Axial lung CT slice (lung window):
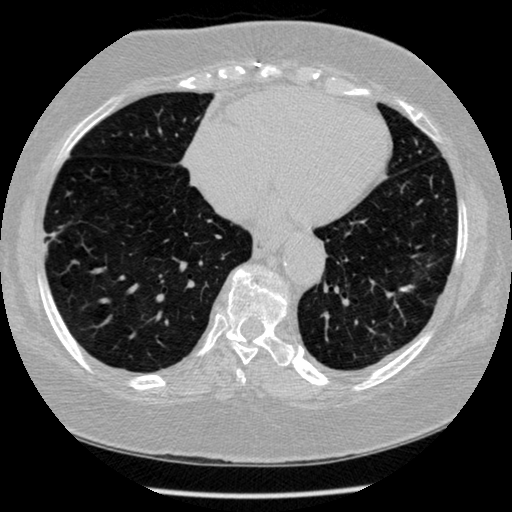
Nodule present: no